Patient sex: F
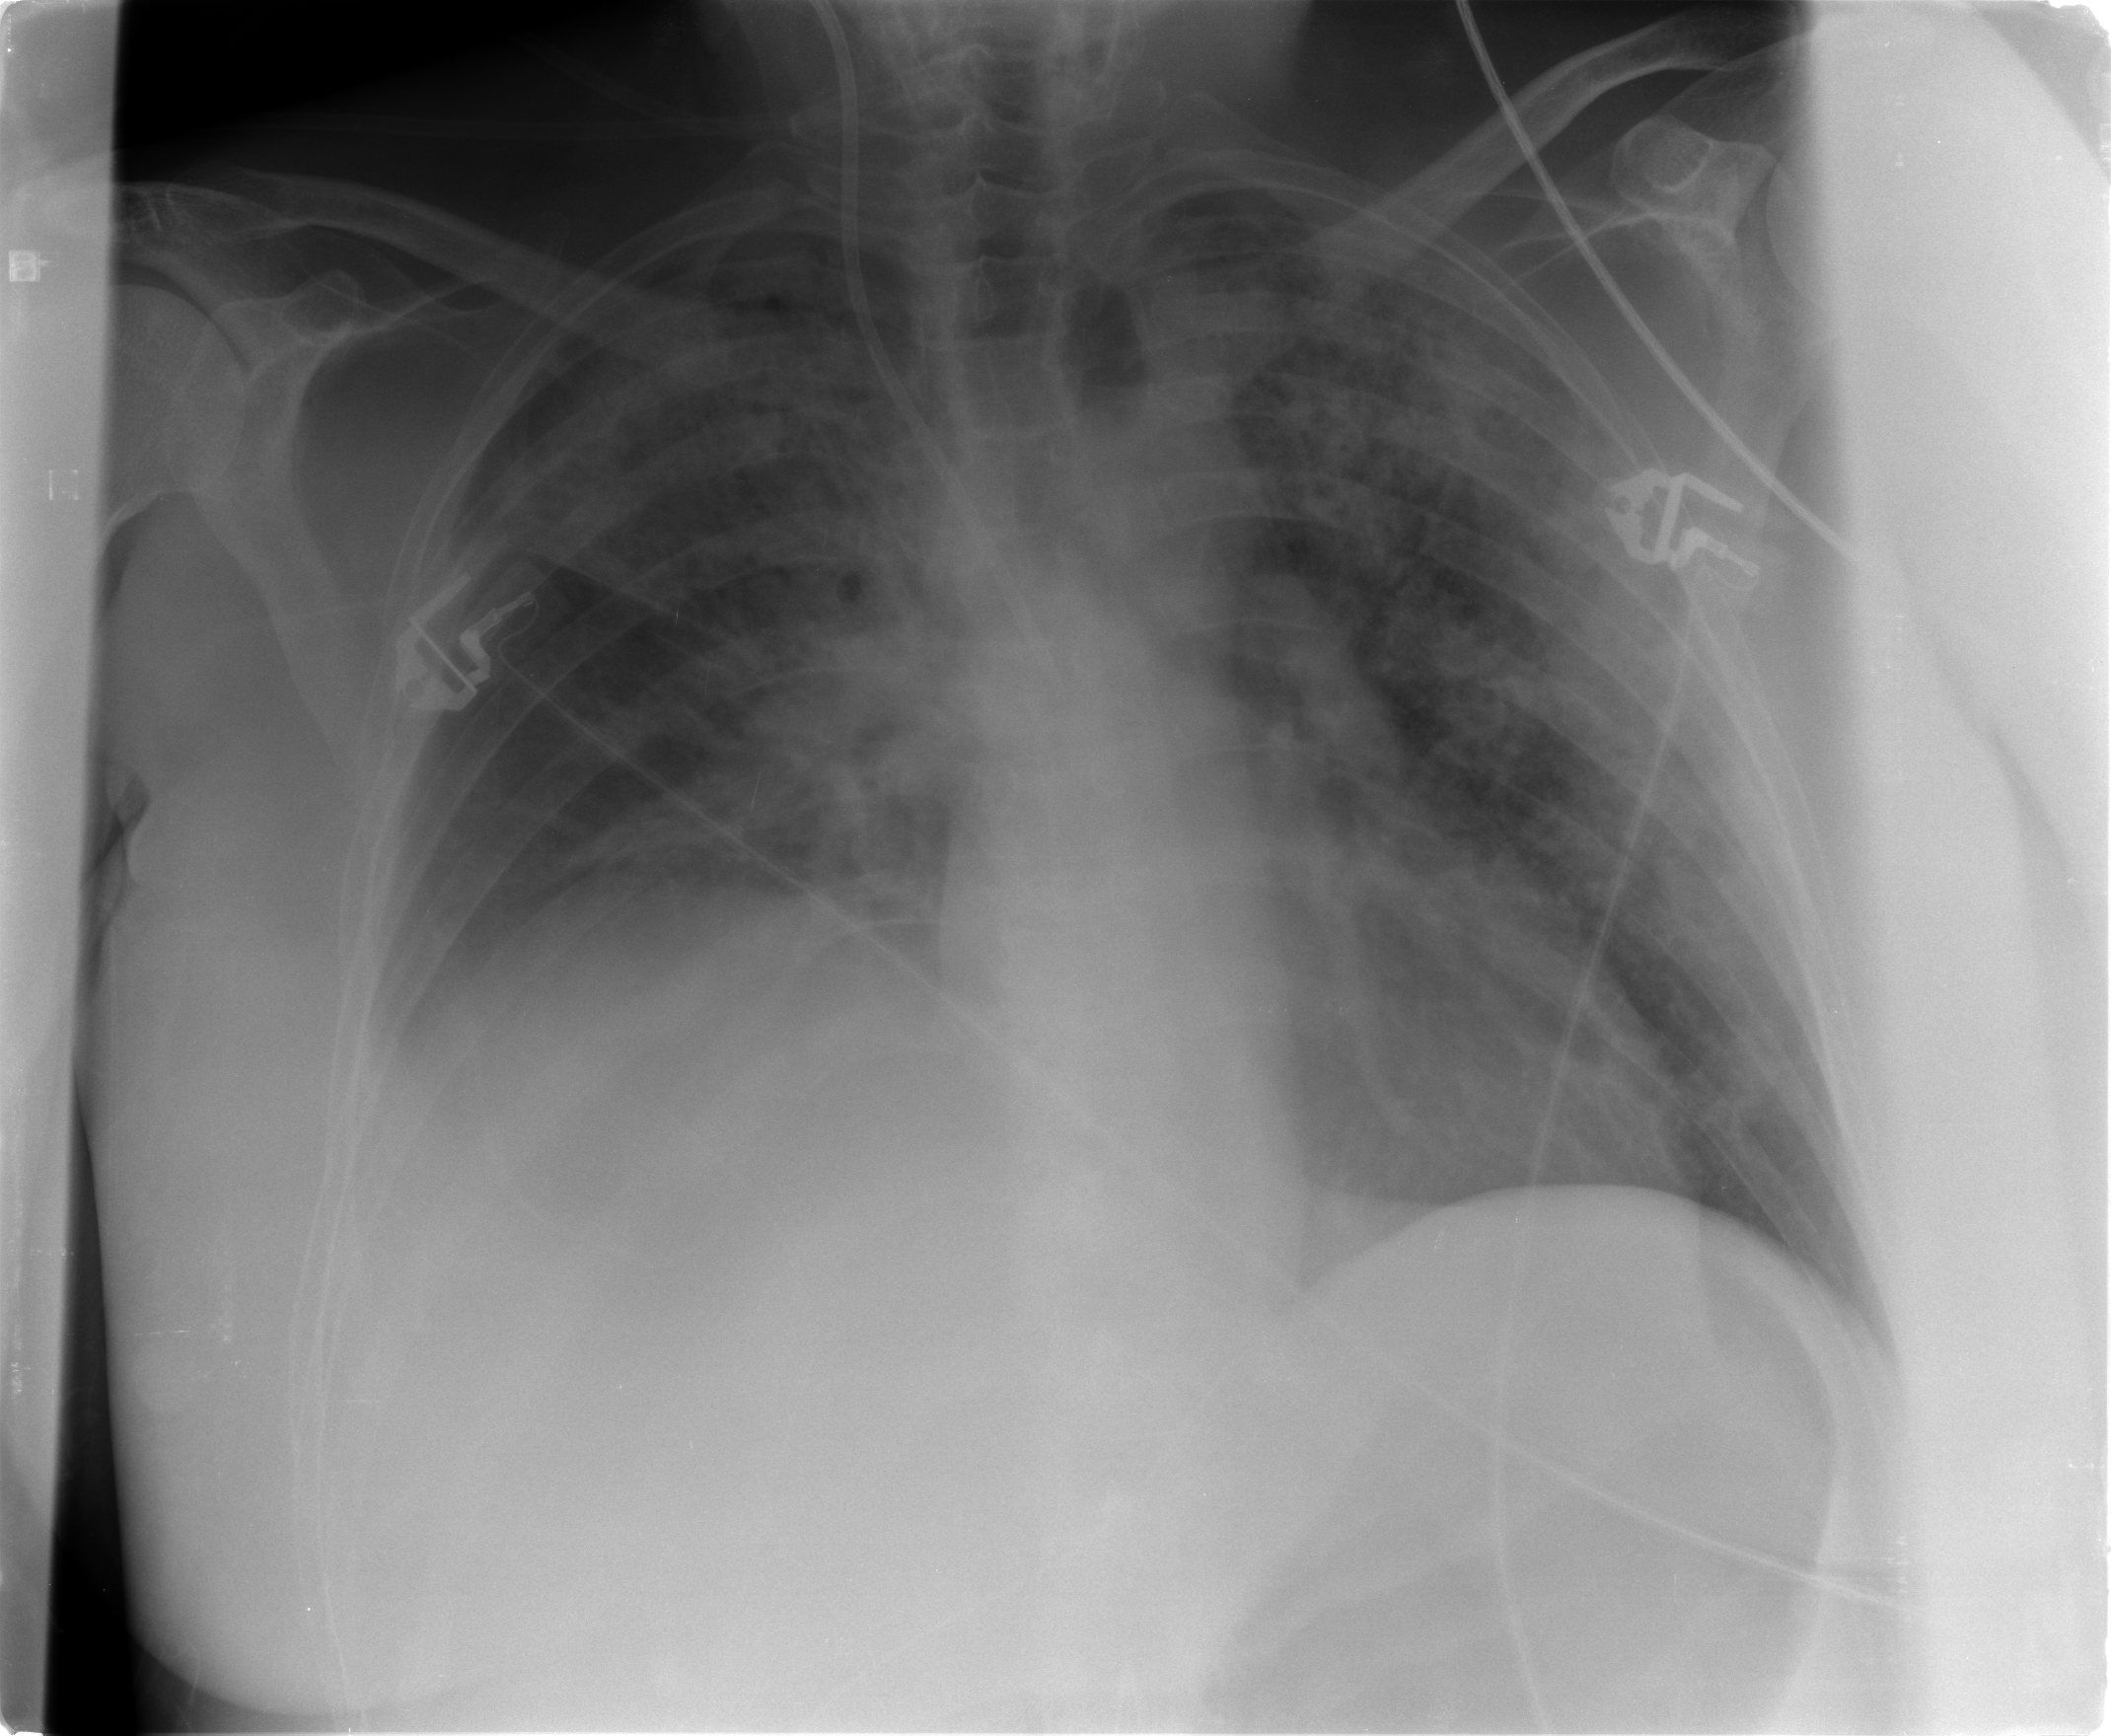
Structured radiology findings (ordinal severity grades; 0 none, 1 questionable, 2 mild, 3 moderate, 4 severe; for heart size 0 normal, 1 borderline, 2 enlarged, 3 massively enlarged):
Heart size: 0
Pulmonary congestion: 2
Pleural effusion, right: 2
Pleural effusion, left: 0
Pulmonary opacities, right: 3
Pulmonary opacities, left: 3
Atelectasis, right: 2
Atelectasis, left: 0